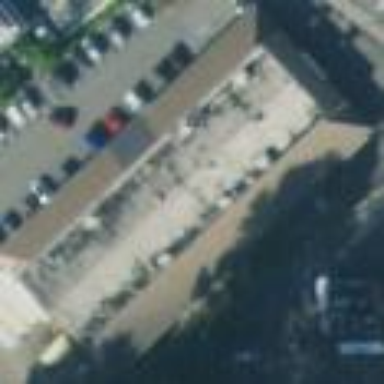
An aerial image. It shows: Building.